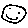
Label: smiley face